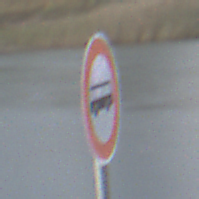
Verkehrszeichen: VerbotKraftomnibusse
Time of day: SunriseSunset
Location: Outdoor (RoadRail)
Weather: PartlyCloudy
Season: NotSpecified
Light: Natural